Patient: sex F, age 54
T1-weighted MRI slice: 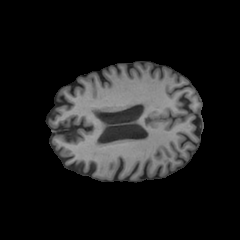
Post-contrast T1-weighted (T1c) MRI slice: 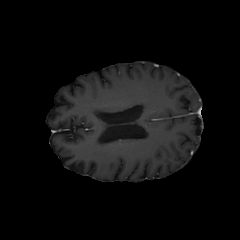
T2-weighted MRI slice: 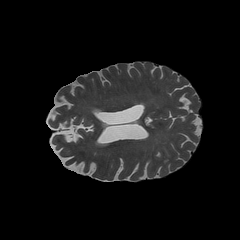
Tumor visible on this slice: yes
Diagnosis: Glioblastoma, IDH-wildtype
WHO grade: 4